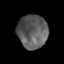
Tissue: prostate
Cell type: T cells
Senescence score: 0.2925
Nuclear area (px): 994
Mean DAPI intensity: 91.925